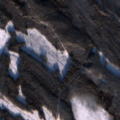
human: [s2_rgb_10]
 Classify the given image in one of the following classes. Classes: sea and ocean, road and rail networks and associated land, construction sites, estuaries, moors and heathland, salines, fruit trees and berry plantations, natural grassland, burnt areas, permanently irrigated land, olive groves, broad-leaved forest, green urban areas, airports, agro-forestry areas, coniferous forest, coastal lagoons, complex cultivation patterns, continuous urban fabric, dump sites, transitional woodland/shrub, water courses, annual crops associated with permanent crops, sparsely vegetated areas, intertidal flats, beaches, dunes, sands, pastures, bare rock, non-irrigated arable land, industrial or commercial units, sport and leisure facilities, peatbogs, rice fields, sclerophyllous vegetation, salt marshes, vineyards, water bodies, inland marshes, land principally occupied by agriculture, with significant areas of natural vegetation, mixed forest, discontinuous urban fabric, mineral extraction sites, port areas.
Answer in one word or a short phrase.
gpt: coniferous forest, mixed forest, transitional woodland/shrub